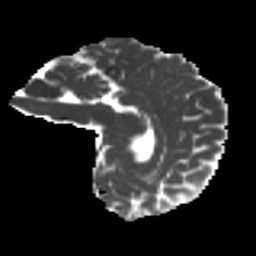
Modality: MD
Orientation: sagittal
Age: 25
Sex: female
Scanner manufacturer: ge
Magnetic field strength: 3 T
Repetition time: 7.8 s
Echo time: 0.0606 s